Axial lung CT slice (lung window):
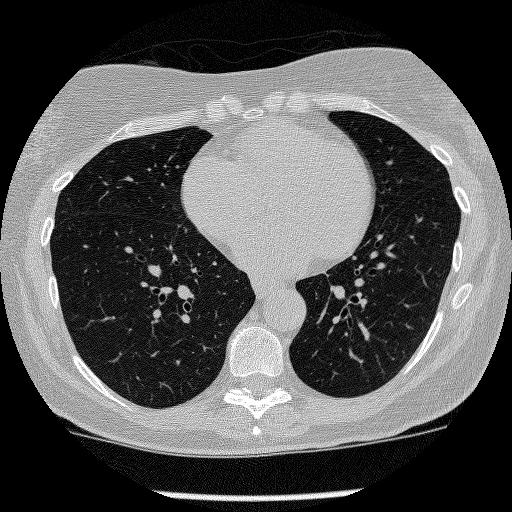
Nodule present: no